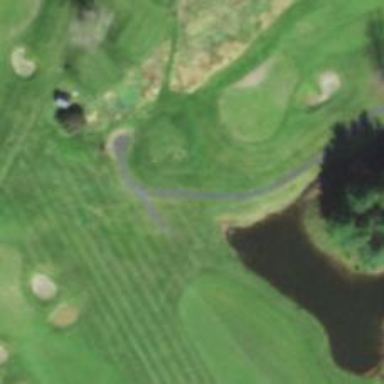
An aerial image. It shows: Path designated for golf carts.